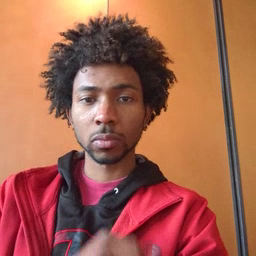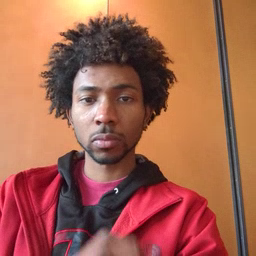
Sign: aunt